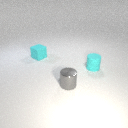
small cyan rubber cylinder to the right of small cyan rubber cube